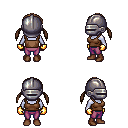
a pixel art fantasy rpg character, female body template, dark elf, purple skin, brown pirate shirt, magenta pants, blonde twin-tailed hairstyle, metal helm, gold gloves, brown shoes, four views (front, back, left, right), 2x2 character sprite sheet, small pixel art, hard edges, no anti-aliasing